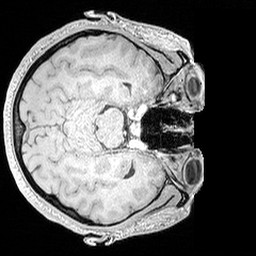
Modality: MP2RAGE
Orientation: axial
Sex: male
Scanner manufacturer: siemens
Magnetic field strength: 3 T
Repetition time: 5 s
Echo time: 0.00292 s